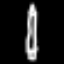
Label: pencil